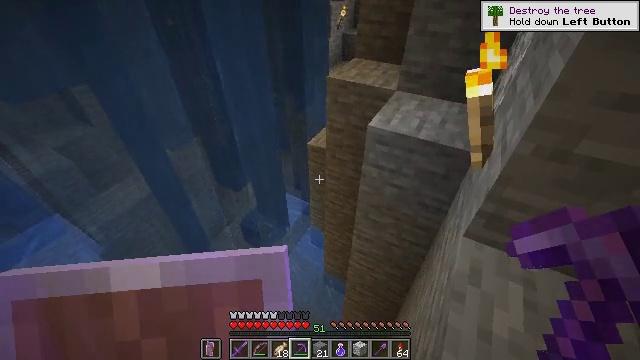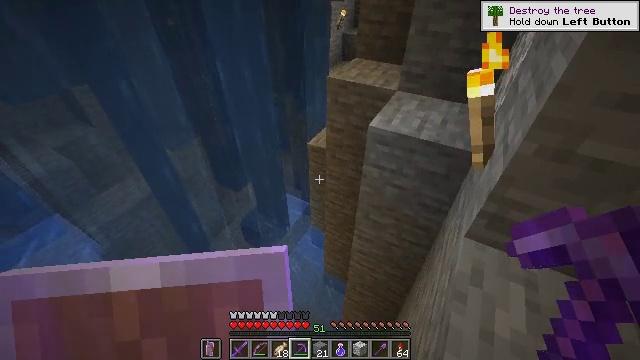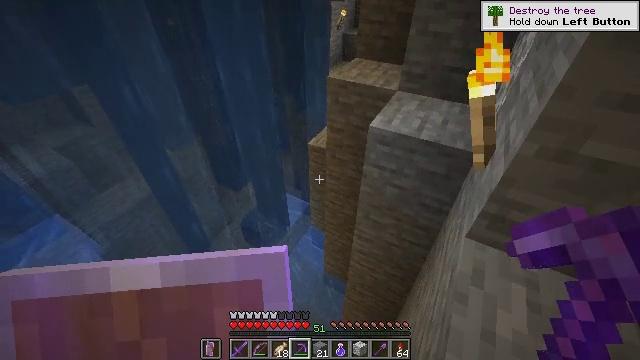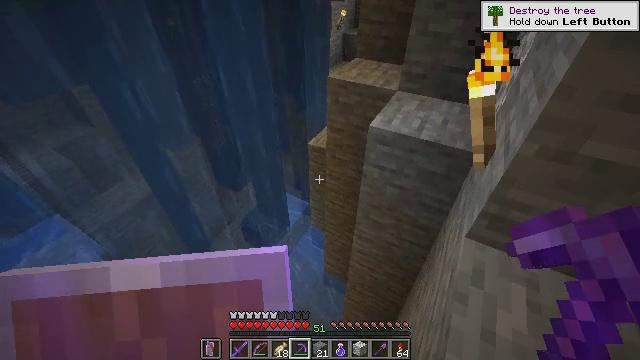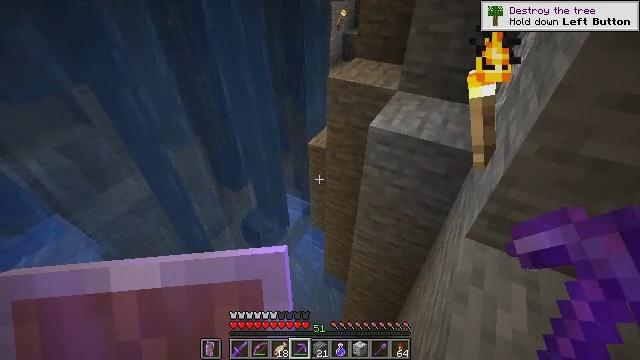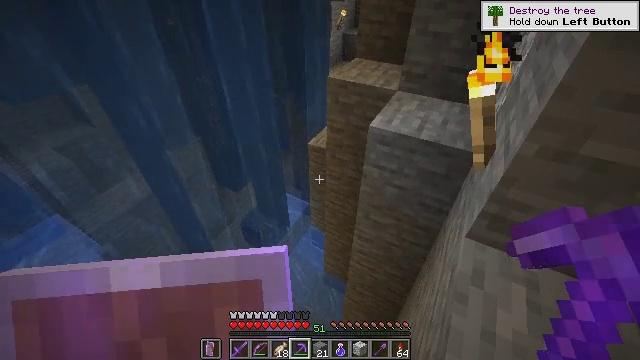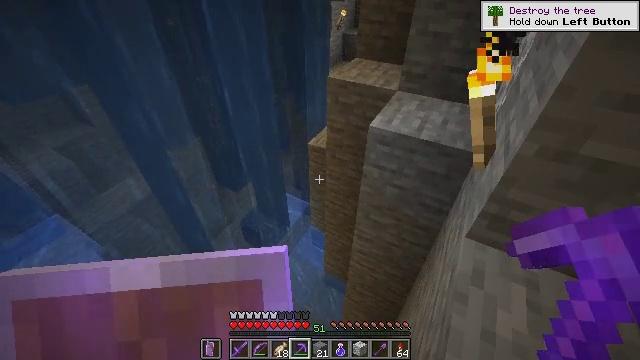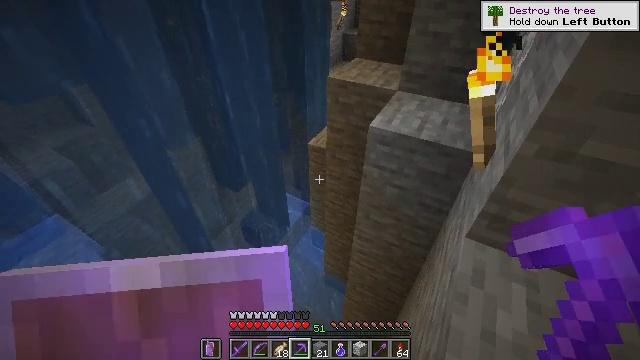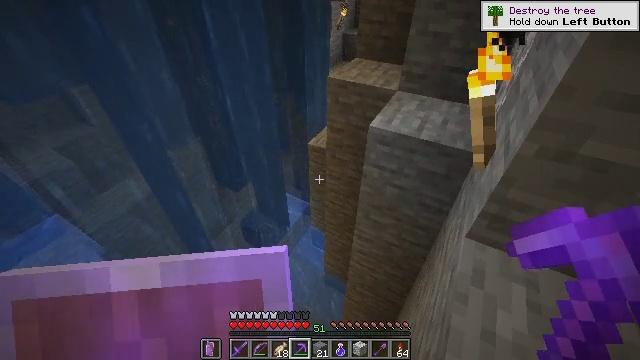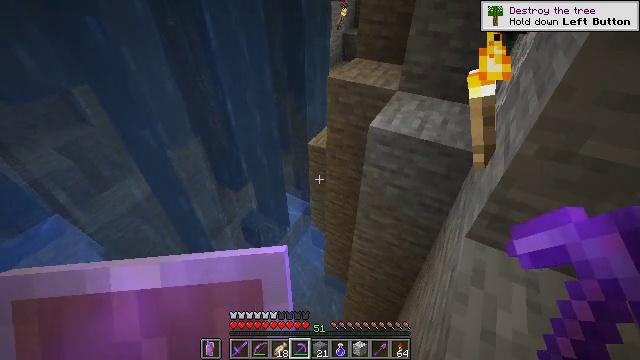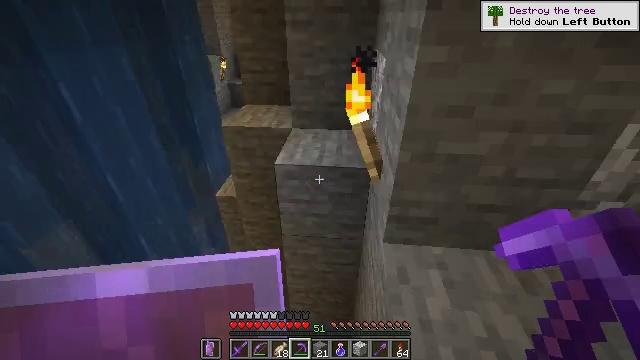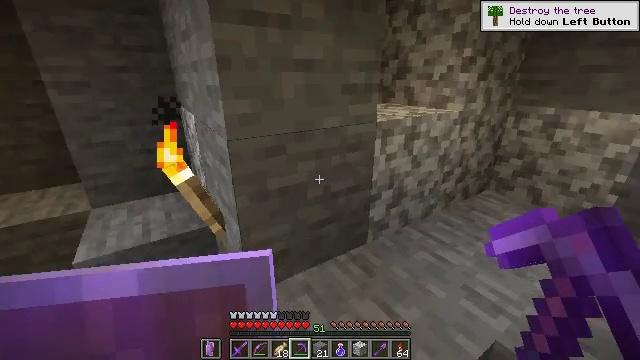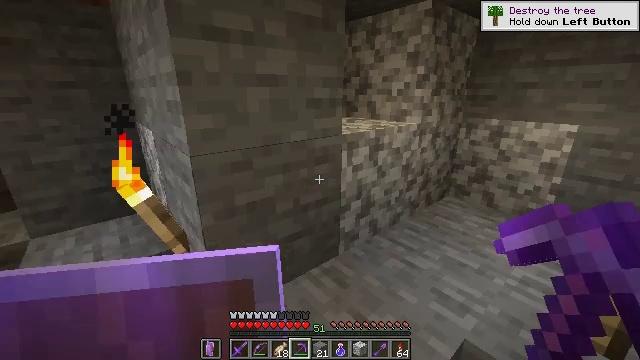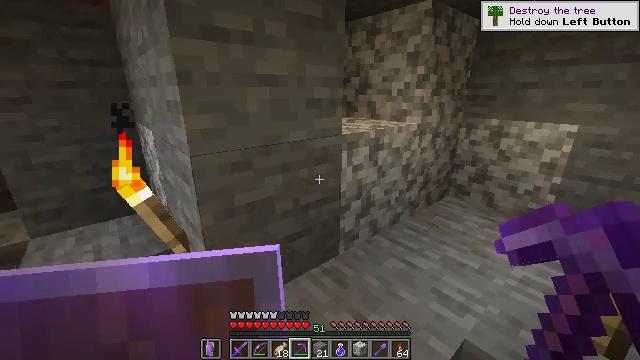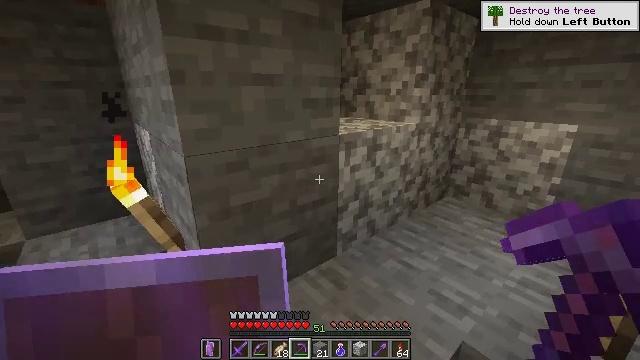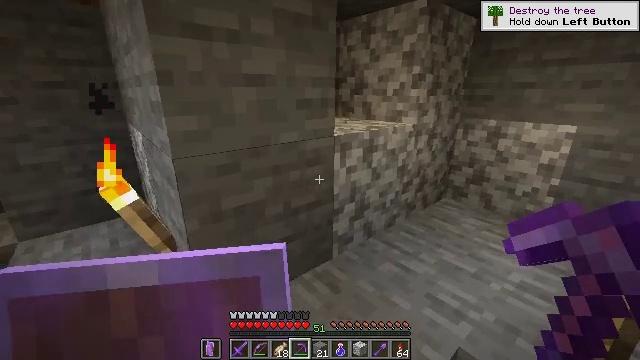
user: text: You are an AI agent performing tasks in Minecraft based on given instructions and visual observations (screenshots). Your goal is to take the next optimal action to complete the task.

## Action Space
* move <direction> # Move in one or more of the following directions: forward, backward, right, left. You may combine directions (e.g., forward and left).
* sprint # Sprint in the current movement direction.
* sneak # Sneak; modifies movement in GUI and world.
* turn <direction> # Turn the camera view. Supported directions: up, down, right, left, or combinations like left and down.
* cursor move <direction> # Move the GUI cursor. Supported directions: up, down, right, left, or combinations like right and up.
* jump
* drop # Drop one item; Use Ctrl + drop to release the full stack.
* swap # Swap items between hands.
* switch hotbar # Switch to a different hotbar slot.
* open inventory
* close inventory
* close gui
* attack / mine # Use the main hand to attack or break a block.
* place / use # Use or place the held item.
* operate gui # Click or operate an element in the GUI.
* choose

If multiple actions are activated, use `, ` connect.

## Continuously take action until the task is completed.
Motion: motion action
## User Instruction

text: Break the diorite block.
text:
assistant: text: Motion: move left, sneak
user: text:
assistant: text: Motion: move left, sneak
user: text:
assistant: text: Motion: move left, sneak
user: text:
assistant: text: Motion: move left, sneak
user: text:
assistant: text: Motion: move left, sneak
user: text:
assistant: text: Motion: move left, sneak
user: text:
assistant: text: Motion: move left, sneak
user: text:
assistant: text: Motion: move left, sneak
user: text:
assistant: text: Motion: move left, sneak
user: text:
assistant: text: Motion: move left, sneak, turn right and up
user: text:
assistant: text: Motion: sneak, turn right and up
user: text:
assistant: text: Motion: sneak, turn right and up
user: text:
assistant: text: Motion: move right, sneak
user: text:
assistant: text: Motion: move right, sneak
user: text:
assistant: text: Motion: move forward and move right, sneak
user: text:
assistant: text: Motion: move forward and move right, sneak
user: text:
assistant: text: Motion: move forward and move right, sneak
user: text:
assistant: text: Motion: move forward and move right, sneak
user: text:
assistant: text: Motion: move forward and move right, sneak
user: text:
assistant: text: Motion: move forward and move right, sneak
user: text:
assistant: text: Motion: move forward and move right, sneak, turn left
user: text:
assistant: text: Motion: move forward and move right, sneak, turn left
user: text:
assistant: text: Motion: move forward, sneak, turn left
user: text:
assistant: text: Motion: move forward, sneak
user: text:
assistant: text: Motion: move forward, sneak
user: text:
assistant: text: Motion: move forward, sneak
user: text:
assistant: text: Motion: move forward, sneak
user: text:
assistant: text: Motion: move forward, sneak
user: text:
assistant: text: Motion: move forward and move right, sneak
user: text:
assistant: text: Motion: move forward and move right, sneak